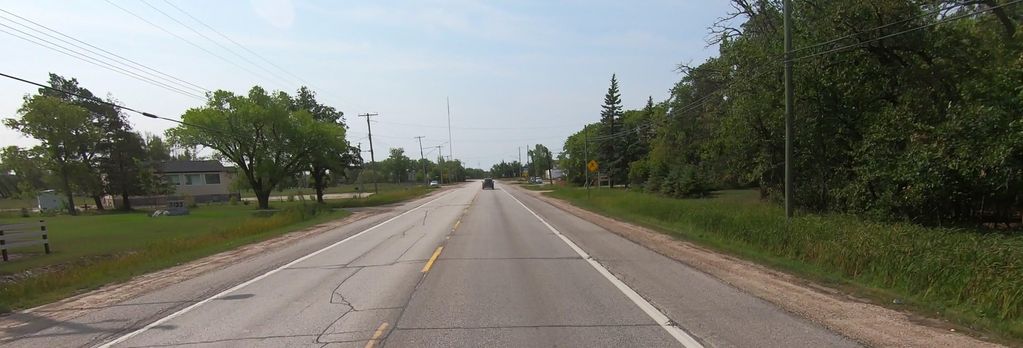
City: winnipeg